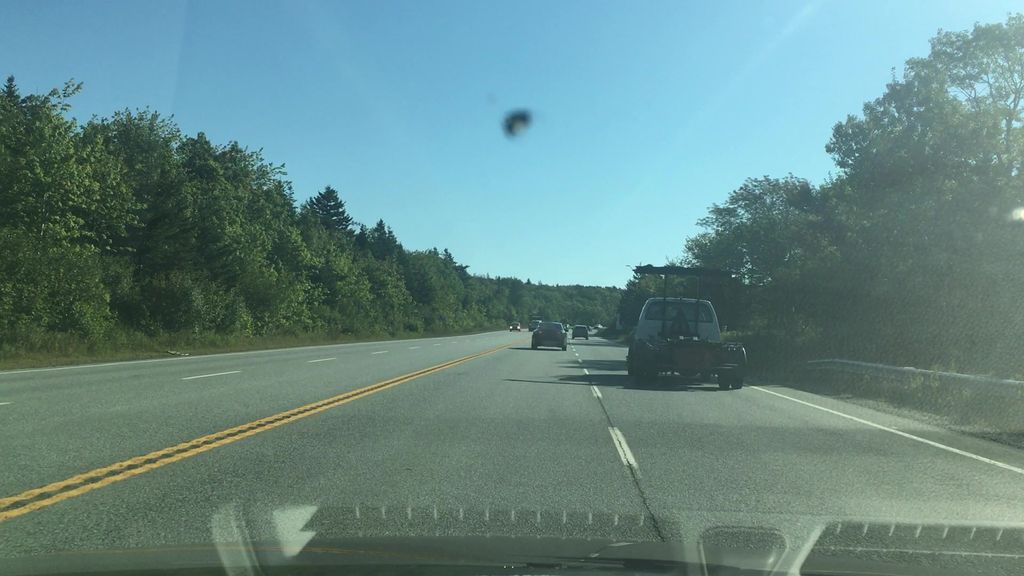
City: halifax